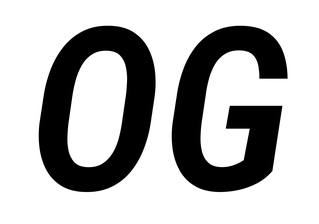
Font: Roboto-Italic_Condensed_SemiBold_Italic